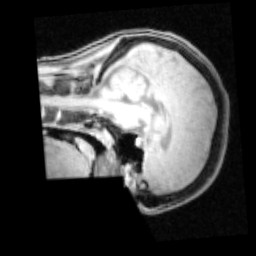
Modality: PDw
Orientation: sagittal
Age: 21
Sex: male
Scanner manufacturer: siemens
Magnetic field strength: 3 T
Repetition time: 0.25 s
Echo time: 0.00103 s